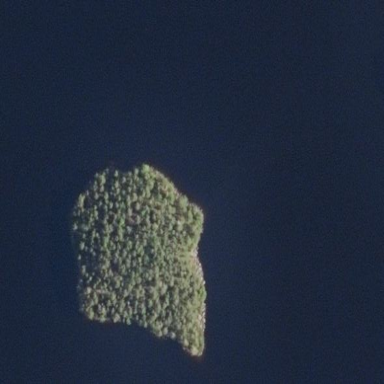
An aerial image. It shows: Islet surrounded by woodland.